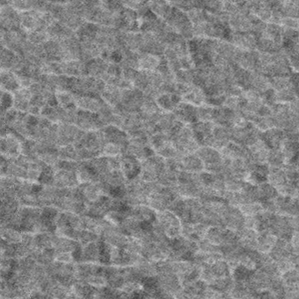
Label: frost